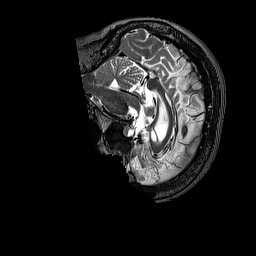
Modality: T2w
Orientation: sagittal
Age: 74
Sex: female
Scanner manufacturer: siemens
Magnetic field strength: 3 T
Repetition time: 3.2 s
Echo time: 0.567 s